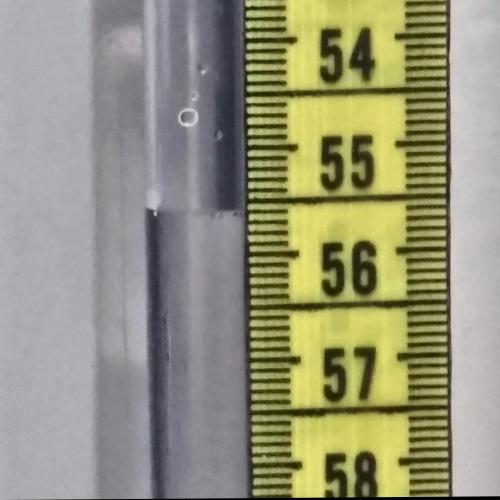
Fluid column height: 55.6 cm